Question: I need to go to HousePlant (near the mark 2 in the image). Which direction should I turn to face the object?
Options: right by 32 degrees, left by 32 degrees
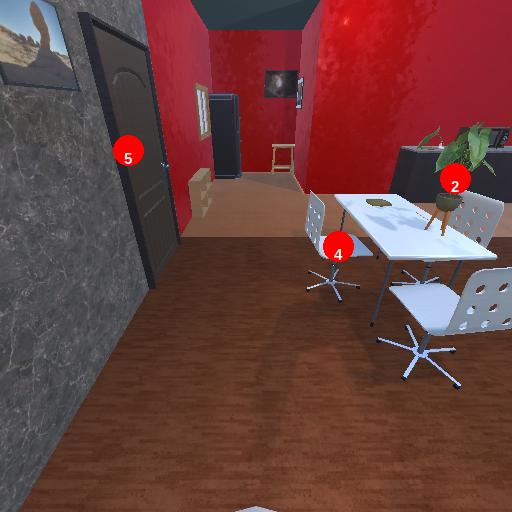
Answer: right by 32 degrees